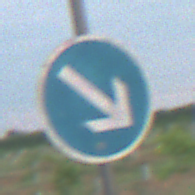
Verkehrszeichen: VorgeschriebeneVorbeifahrtRechts
Umgebung: Outdoor, Nature
Tageszeit: SunriseSunset
Wetter: PartlyCloudy
Licht: Natural
Jahreszeit: NotSpecified
Kontrast: LowContrast